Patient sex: M
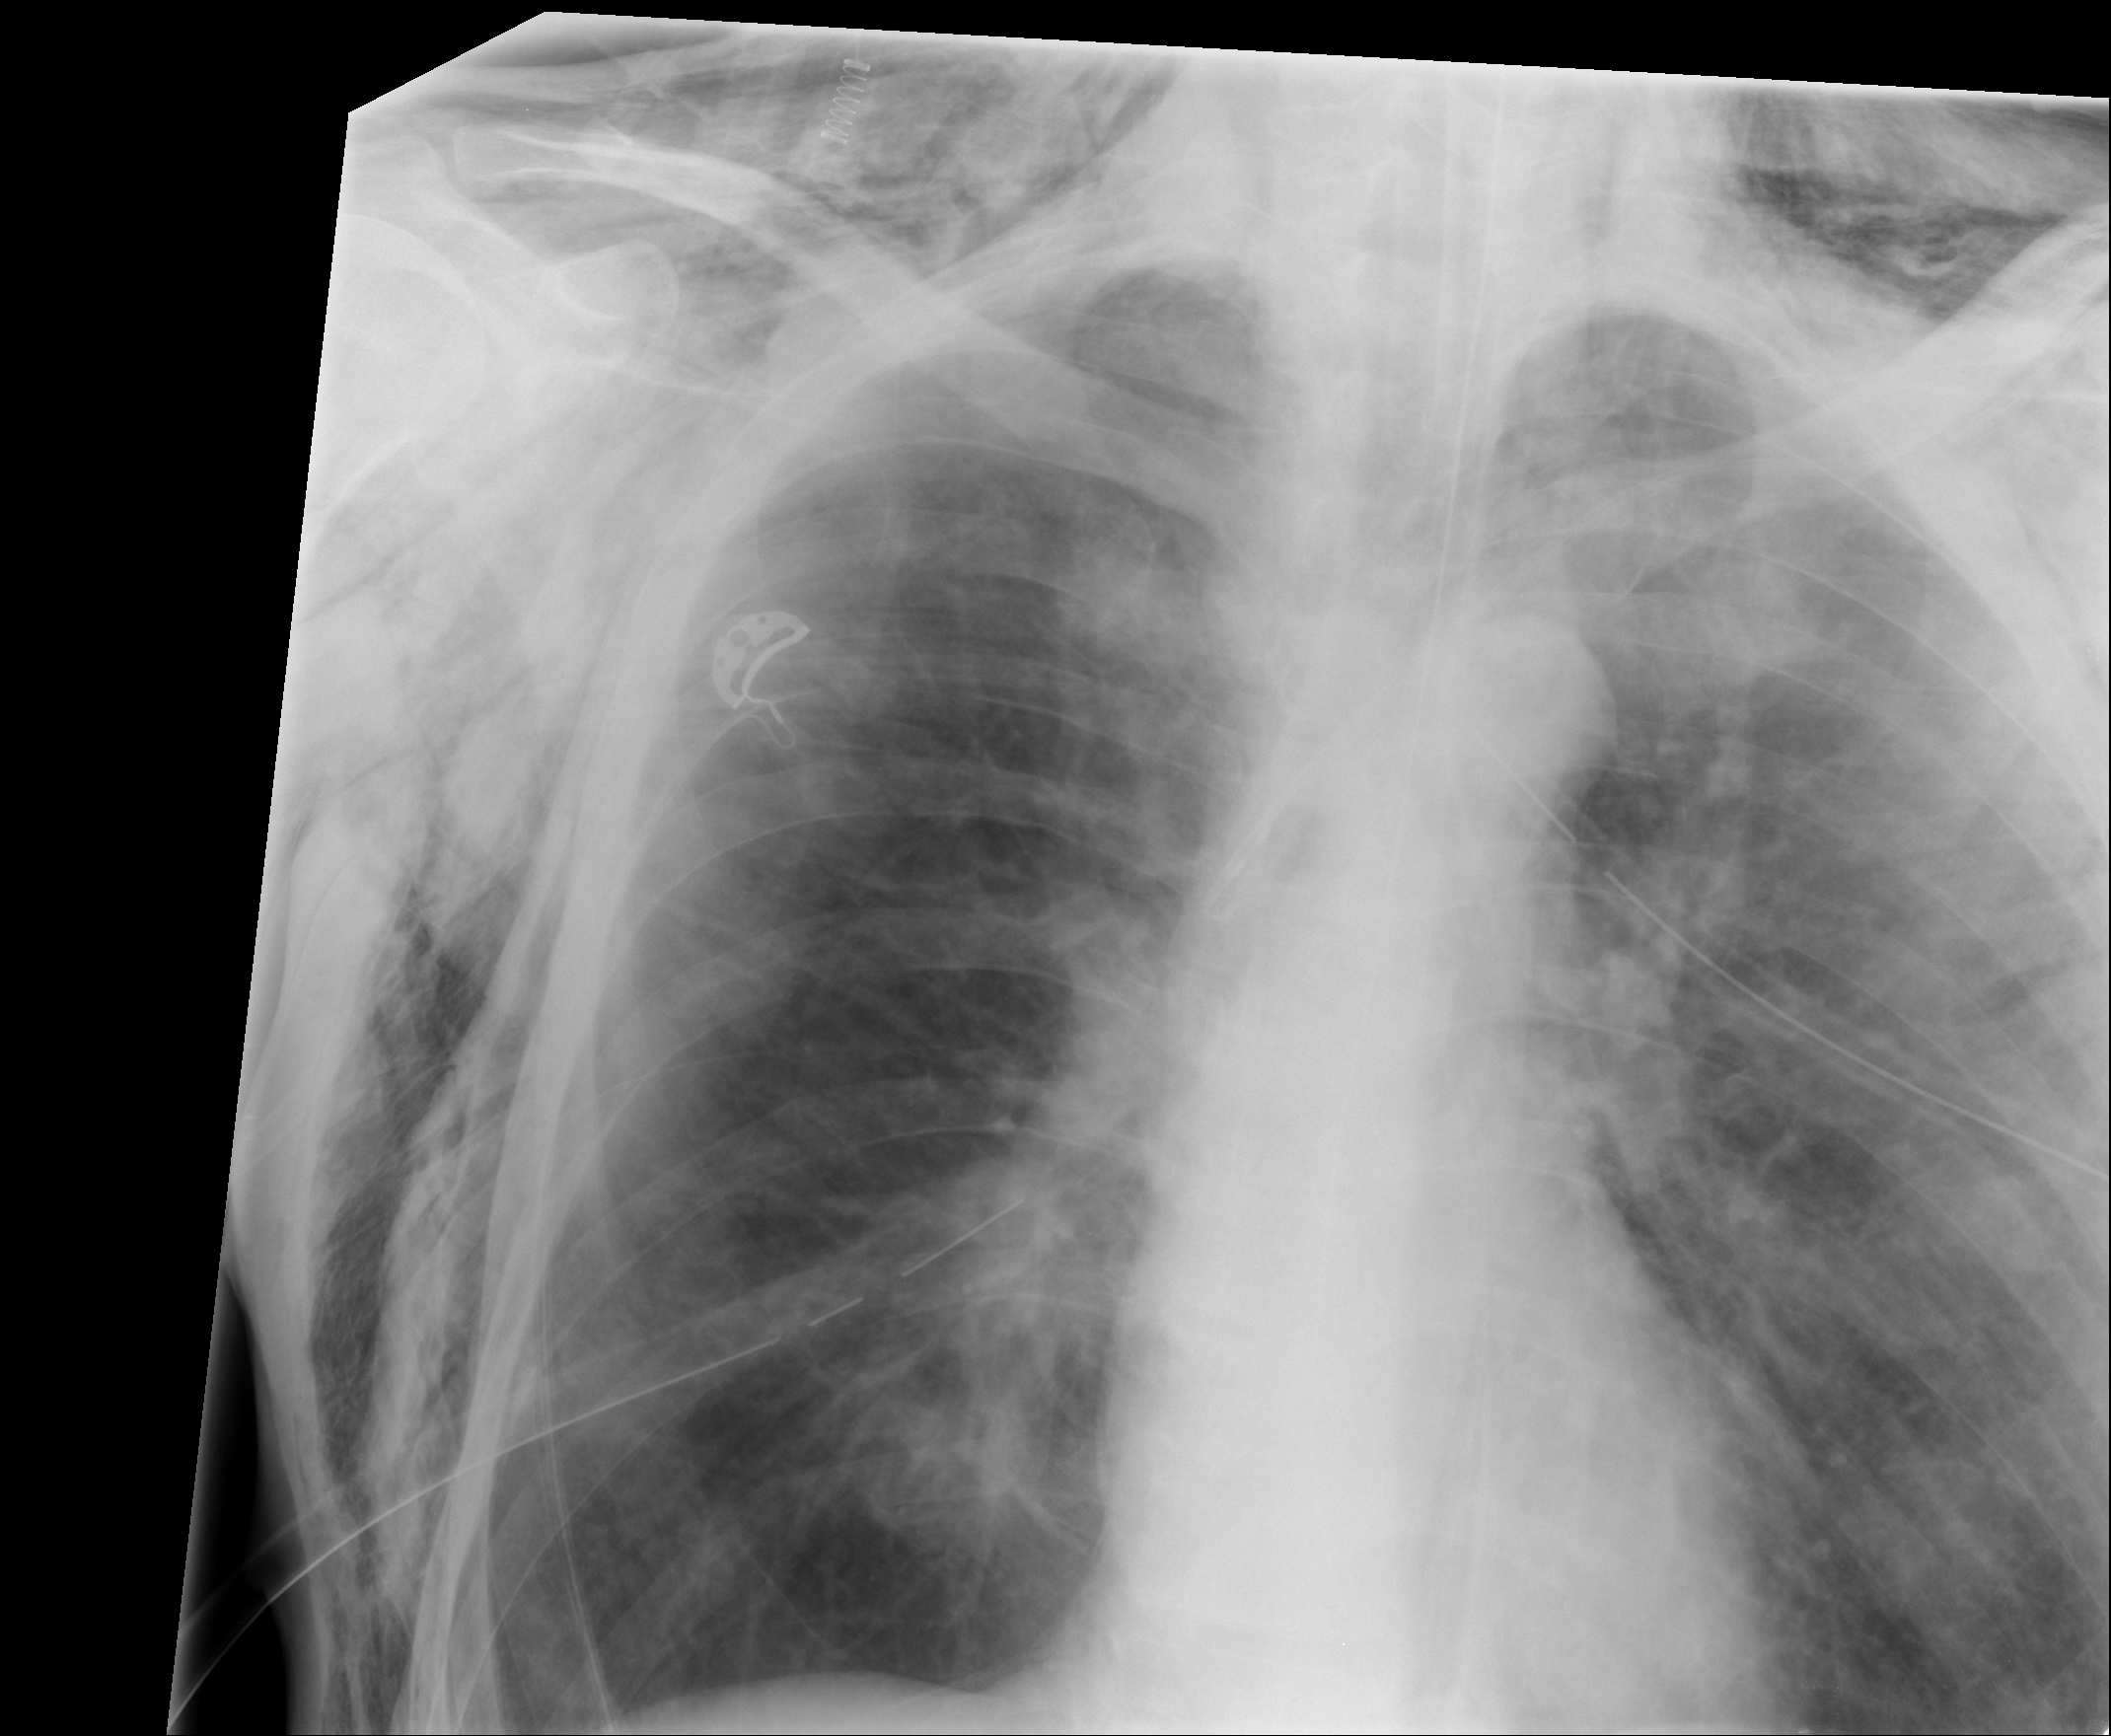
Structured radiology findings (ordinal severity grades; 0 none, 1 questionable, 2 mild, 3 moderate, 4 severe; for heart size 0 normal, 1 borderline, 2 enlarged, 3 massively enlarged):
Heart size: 0
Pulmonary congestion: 2
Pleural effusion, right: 0
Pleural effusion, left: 0
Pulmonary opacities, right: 2
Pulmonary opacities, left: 2
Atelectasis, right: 0
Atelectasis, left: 2